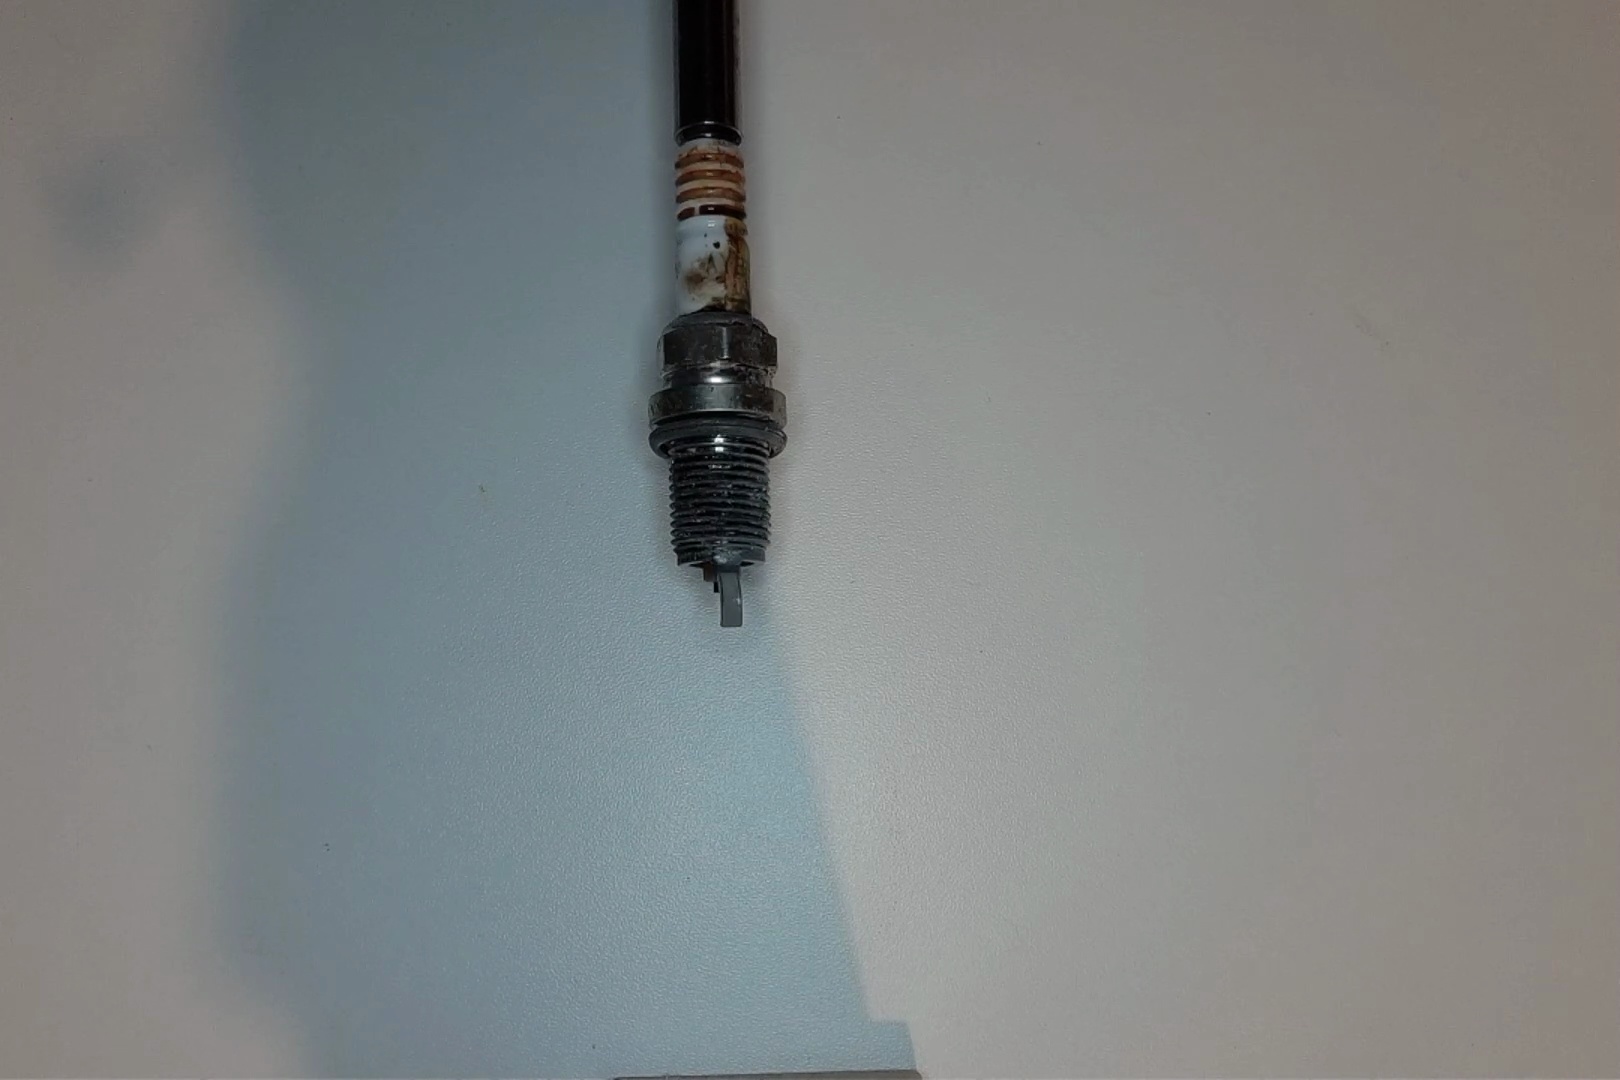
Label: anomaly